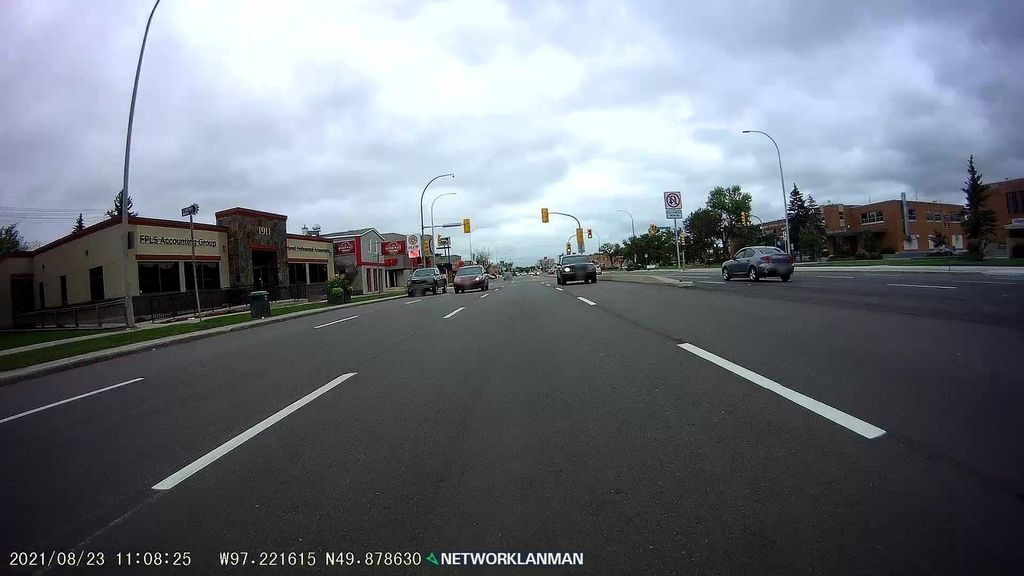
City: winnipeg